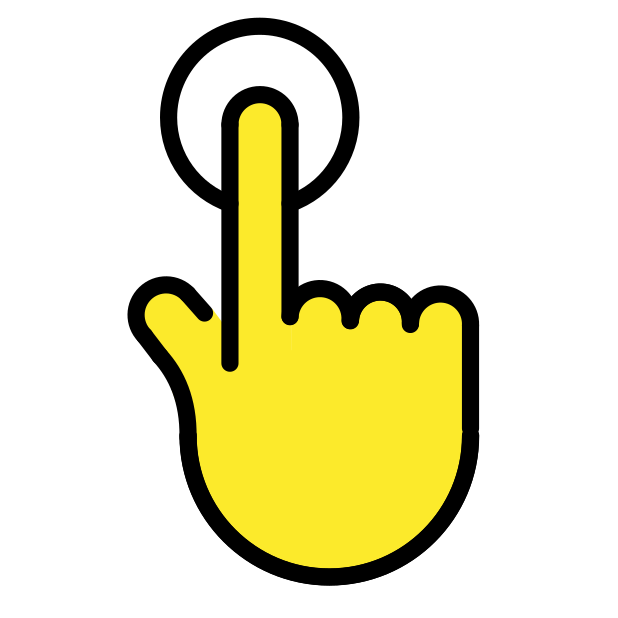
tap